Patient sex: M
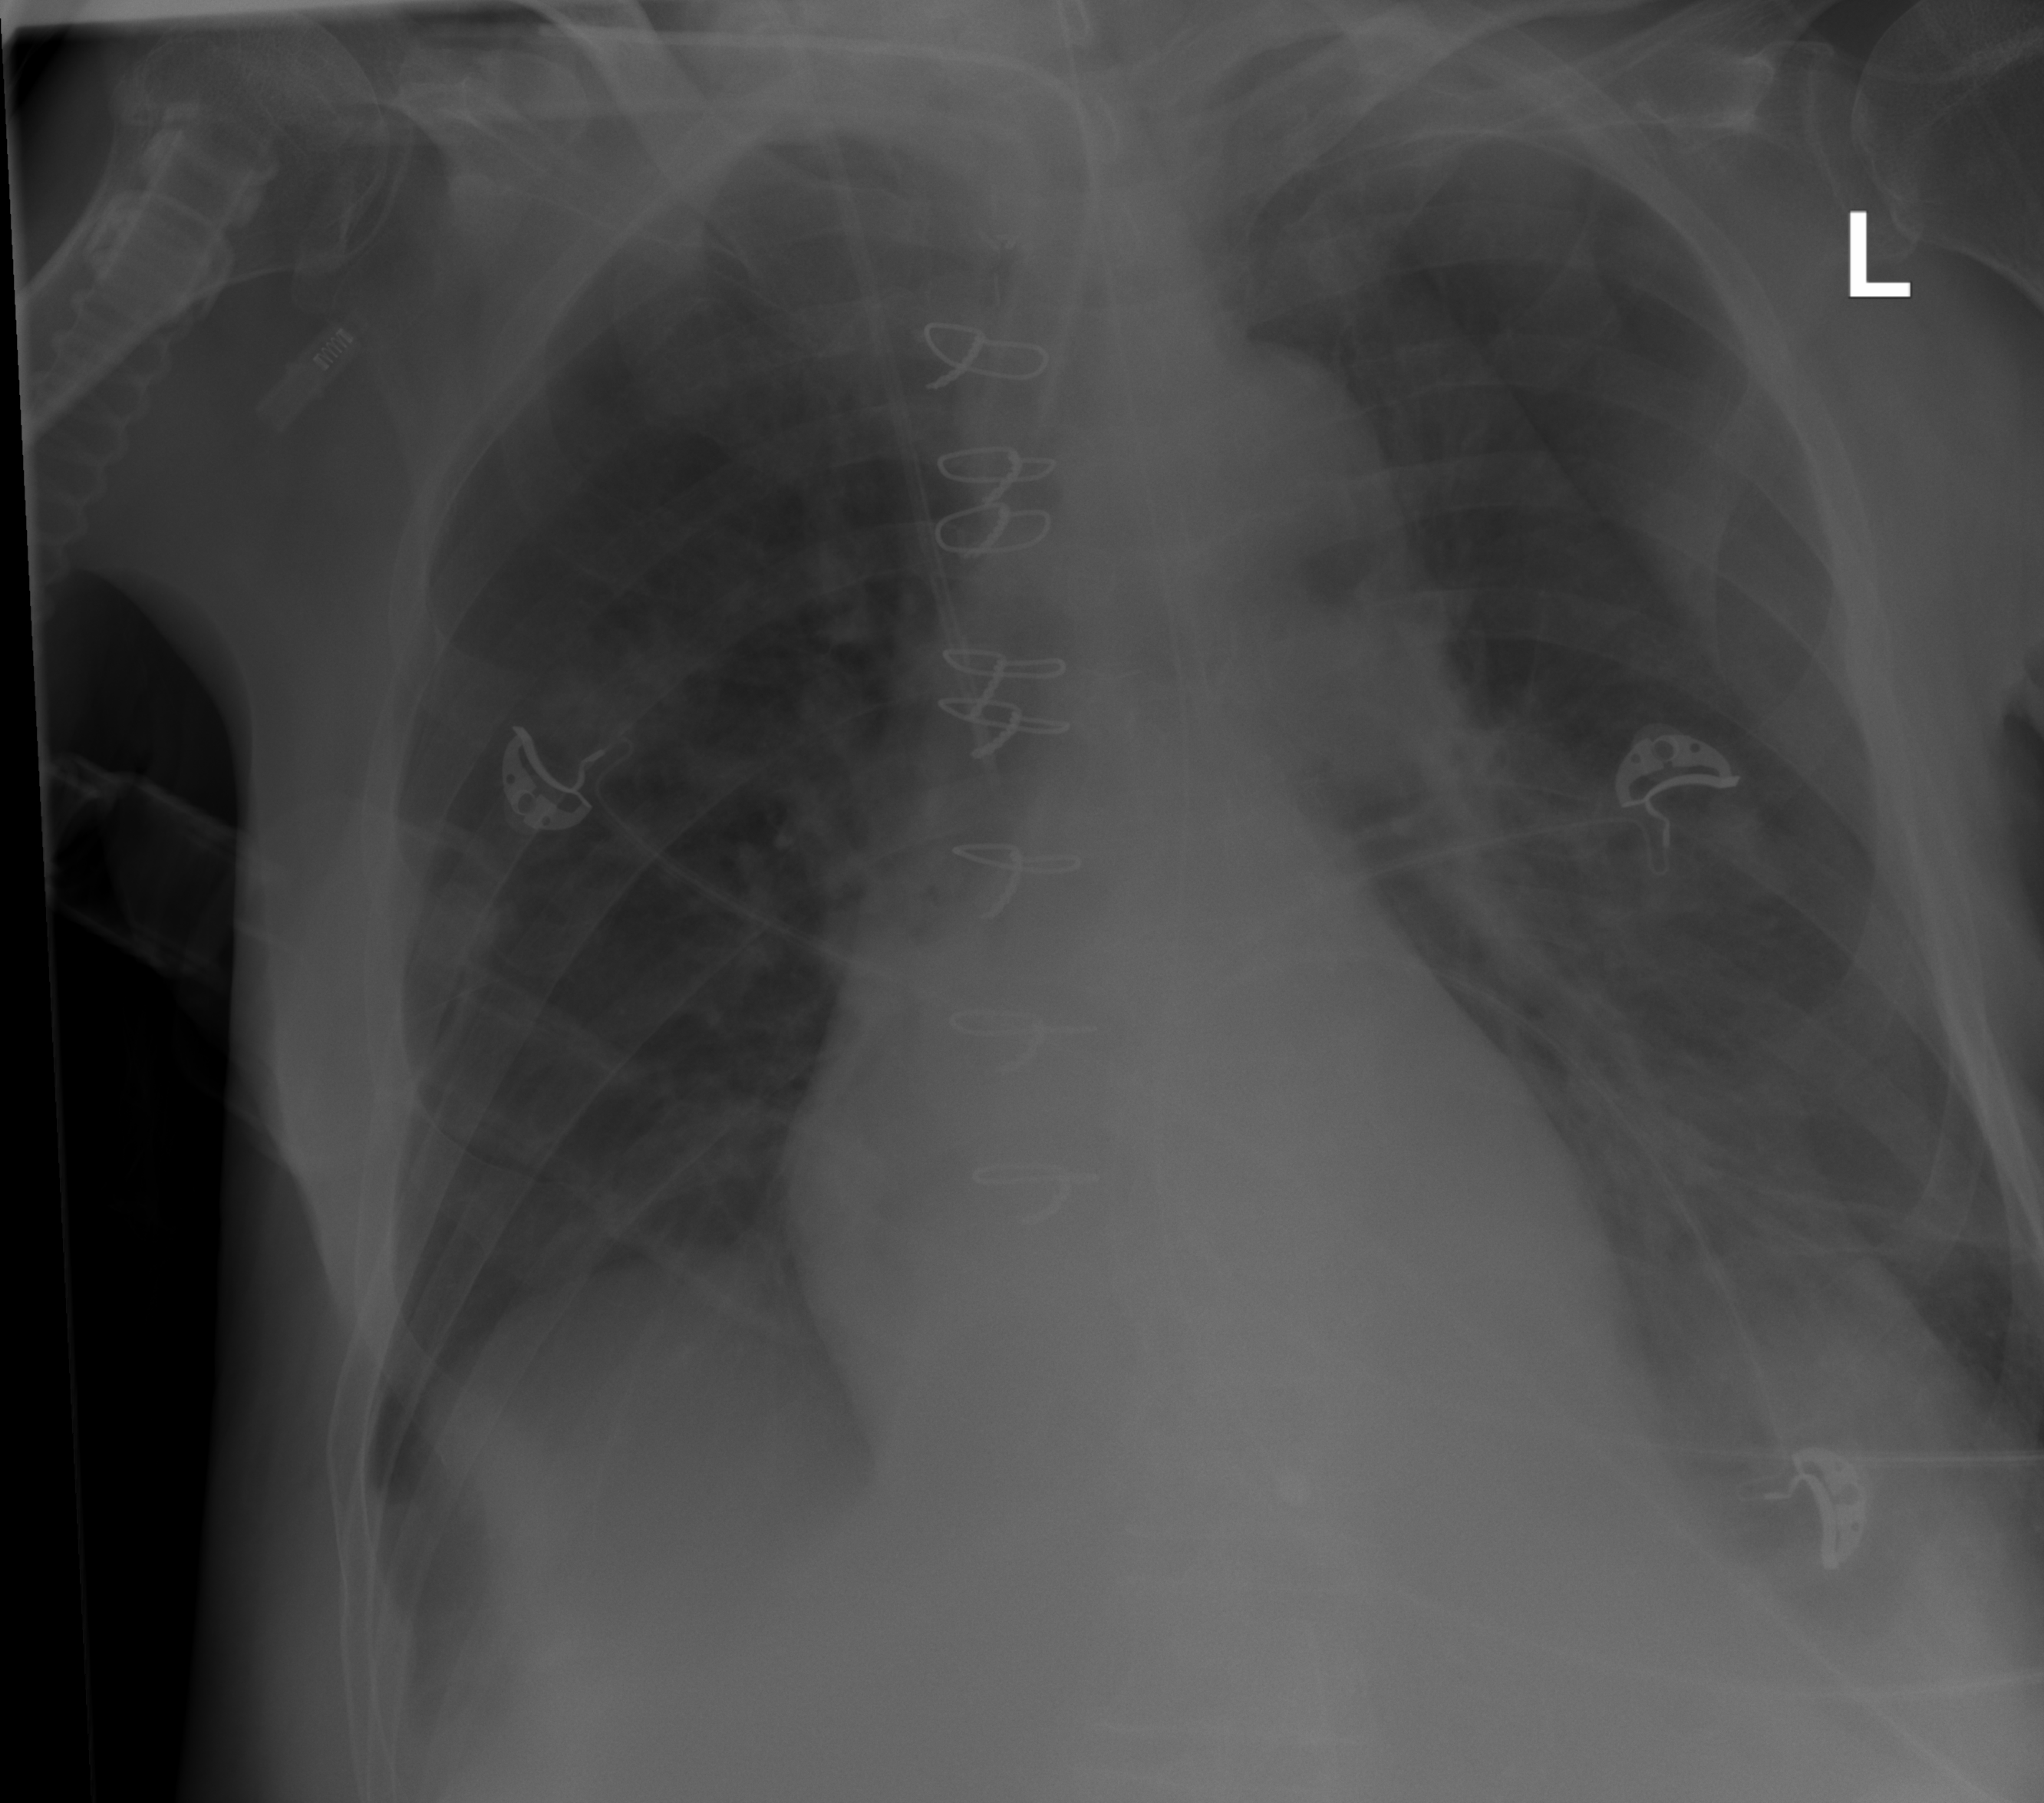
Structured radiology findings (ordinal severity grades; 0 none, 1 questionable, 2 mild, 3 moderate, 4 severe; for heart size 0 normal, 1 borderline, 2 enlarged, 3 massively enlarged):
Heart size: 0
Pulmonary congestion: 2
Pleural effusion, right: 1
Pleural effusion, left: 2
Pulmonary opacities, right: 0
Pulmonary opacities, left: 0
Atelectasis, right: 2
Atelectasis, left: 2